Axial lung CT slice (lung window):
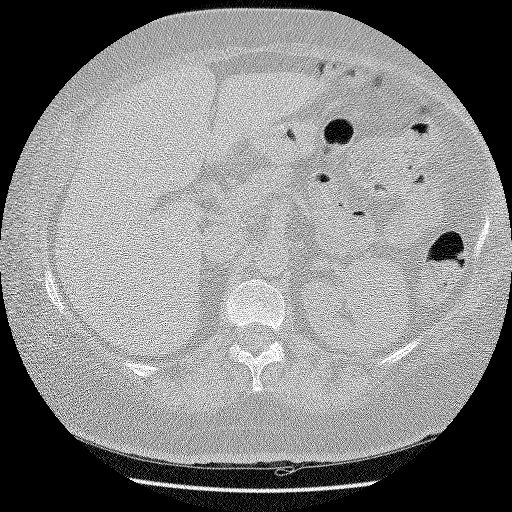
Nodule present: no